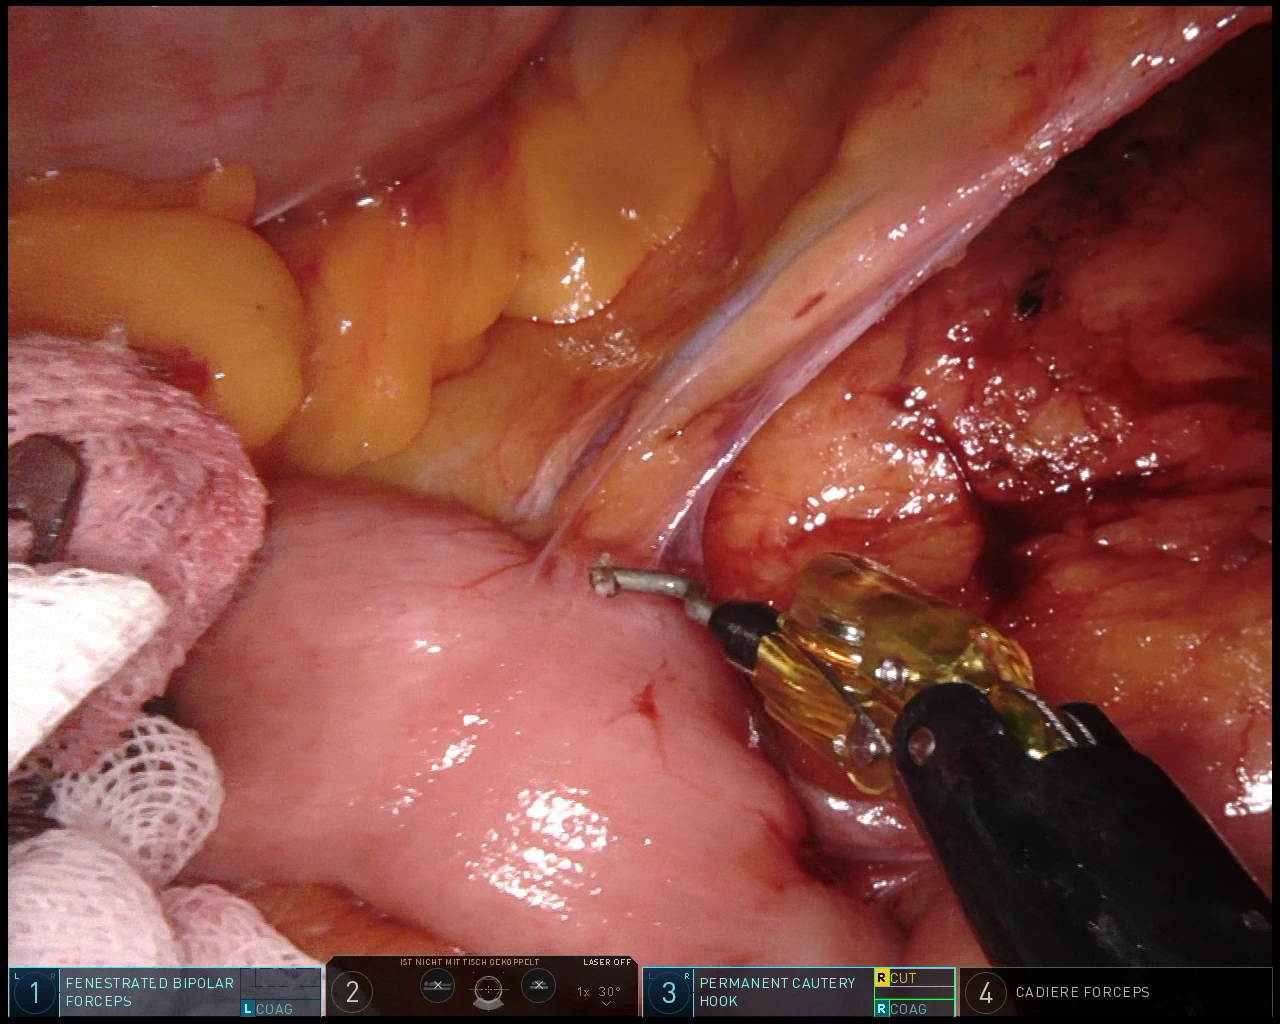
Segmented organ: small_intestine
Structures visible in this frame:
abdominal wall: no
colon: yes
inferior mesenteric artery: no
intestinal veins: yes
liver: no
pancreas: no
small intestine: yes
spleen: no
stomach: no
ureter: no
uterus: no
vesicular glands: no